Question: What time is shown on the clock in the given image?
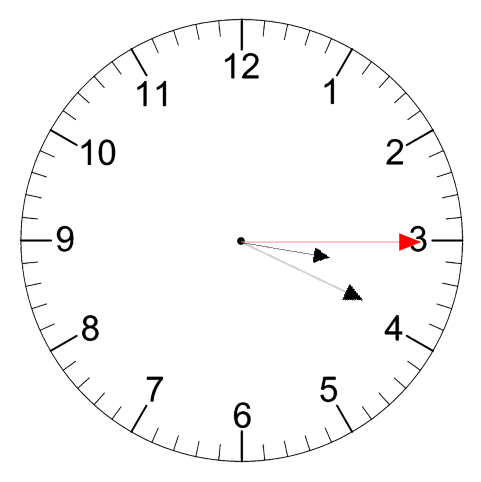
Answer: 03:19:15